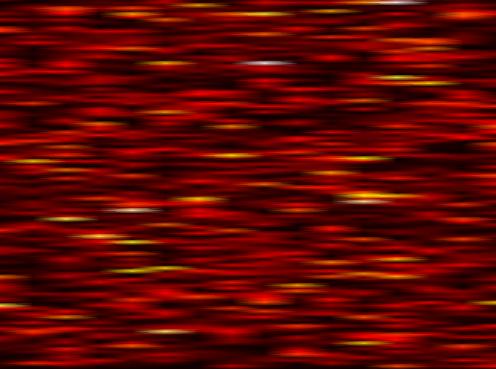
Label: FBMC